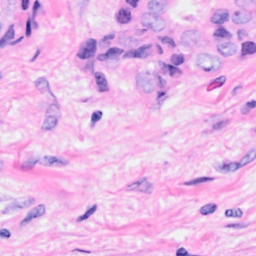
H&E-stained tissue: Breast